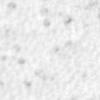
Label: no_change